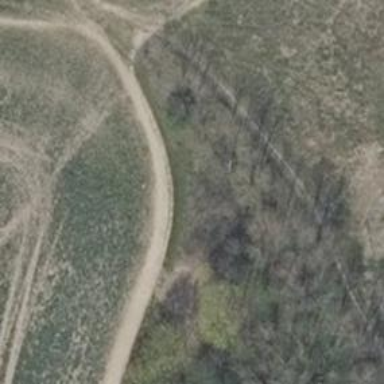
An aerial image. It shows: Ground path.